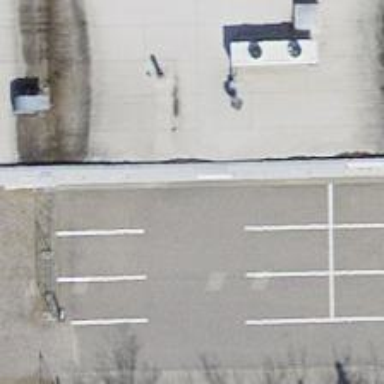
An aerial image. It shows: Parking aisle designated as service road.